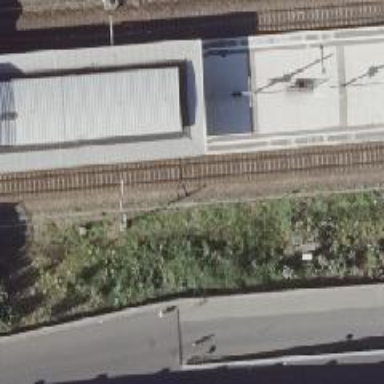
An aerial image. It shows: Railway signal.